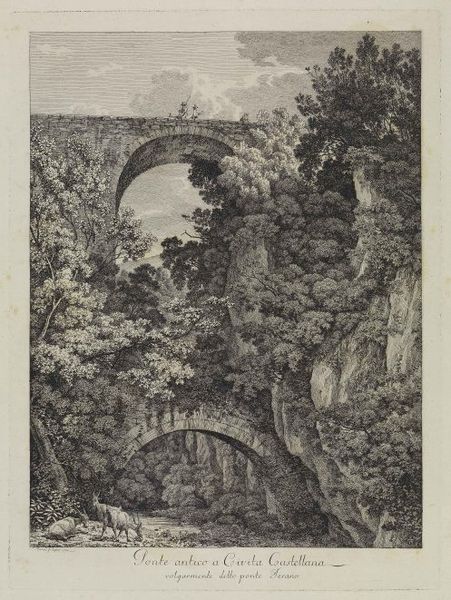
Titel: Civita Castellana, Ponte Terrano, sehr hohe Brücke aus zwei übereinanderliegenden Bögen
Künstler: Jacob Wilhelm Mechau
Standort: Karlsruhe
Institution: Staatliche Kunsthalle Karlsruhe
Schlagwörter: baum, berg, blätter, dunkel, felsen, himmel, schatten, wasser, weiß, wolken, bäume, fluss, grün, landschaft, menschen, ufer, äste, grau, licht, schwarz, skizze, zeichnung, tier, tiere, trinken, architektur, rahmen, stein, steine, wache, bach, horizont, natur, brücke, busch, büsche, gebüsch, sträucher, haare, klassizismus, pflanze, pflanzen, tal, wald, esel, kreis, reiter, rund, spanien, schrift, papier, liegen, bogen, italien, berge, fels, felswand, gebirge, steilhang, mauer, grafik, graphik, grasen, schlucht, idylle, sepia, rundbogen, wild, hoch, striche, bögen, ruine, schaf, alpen, idyll, druck, schraffur, schwarz weiß, radierung, stich, kohlezeichnung, arkaden, rom, bewachsen, reh, rehe, mauern, romantisch, lanfschaft, wanderer, fressen, bücke, tränke, wildnis, aquädukt, viadukt, suppe, gestrüpp, kupferstich, böcke, ausruhen, ziege, doppelt, wildniss, legende, ziegen, bauwerk, doppel, ponte, pfalnze, italienisch, dschungel, ideallandschaft, verwildert, rehbock, steinbock, gämse, wuchern, geißen, redierung, doppelbrücke, zigen, staemme, castellana, schwarz wei0, castellano, castellan, civita castellana, überrwachsen, flels, anitik, ponte antico, eistalien, italien kupferstich